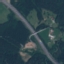
Land use / land cover class: Highway